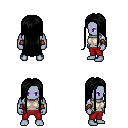
a pixel art fantasy rpg character, male body template, dark elf, purple skin, white sleeveless shirt, red pants, black extra-long hairstyle, leather bracers, four views (front, back, left, right), 2x2 character sprite sheet, small pixel art, hard edges, no anti-aliasing